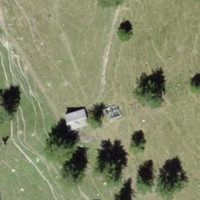
EUNIS habitat code: 26
Species observed at this site:
Campanula barbata